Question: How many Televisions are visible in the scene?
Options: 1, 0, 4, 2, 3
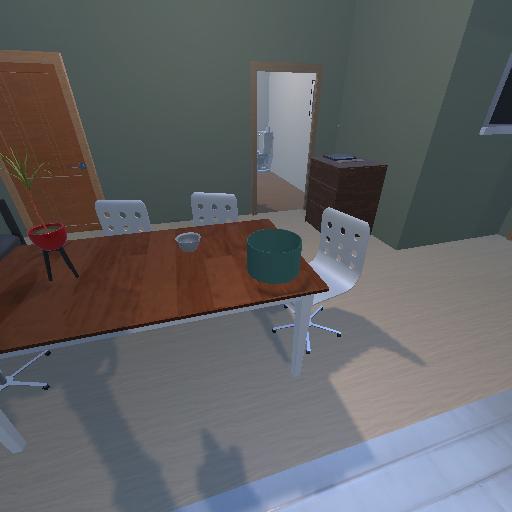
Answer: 1